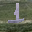
Label: 1